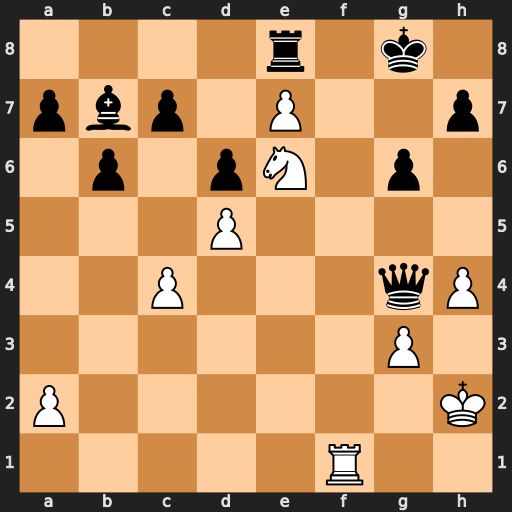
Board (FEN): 4r1k1/pbp1P2p/1p1pN1p1/3P4/2P3qP/6P1/P6K/5R2
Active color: w
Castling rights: -
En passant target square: -
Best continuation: Rf8+ Rxf8 exf8=Q#